Current action and preconditions to check: trajectory_clear

Your task: For each precondition in the list above, predict whether it will hold at this action.

Consider the current scene as observed from the mobile robot's camera, and analyze the predicted future states of all dynamic agents (e.g., people, animals, vehicles, or any moving entities) within the NEXT SECOND.

IMPORTANT: Only answer "very likely" if you are absolutely certain—based on strong, clear evidence—that a dynamic agent will violate the precondition in the predicted future state. Do NOT answer "very likely" for unlikely, ambiguous, or low-probability risks.

Ask yourself for each precondition: Is there a high probability, with clear and convincing evidence, that the predicted future states of any dynamic agent will interfere with the predicted future state of the currently executing action within the NEXT SECOND, causing that precondition to fail?

Assess the risk level based on these predictions. Use "likely" or "very likely" if motions create a clear risk of interference.

Use "neutral" or "improbable" if agents are nearby but their predicted paths are clearly diverging or non-conflicting.

Failure Risk Categories: "very improbable", "improbable", "neutral", "likely", "very likely"

Answer Format: Output ONLY the probability_of_failure value from these categories: "very improbable", "improbable", "neutral", "likely", "very likely"

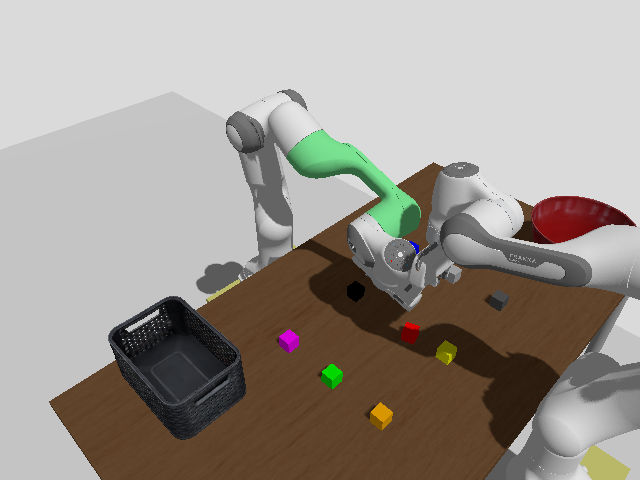

Answer: improbable